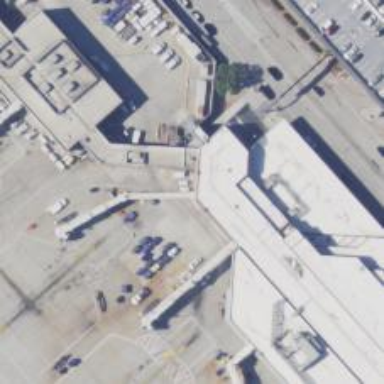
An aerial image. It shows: Airport gate.